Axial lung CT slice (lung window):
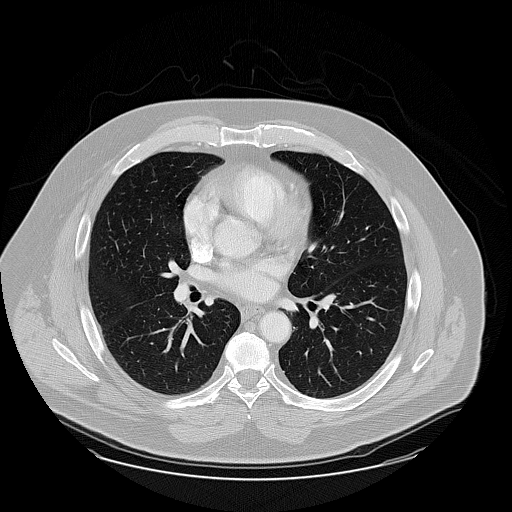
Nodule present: no